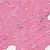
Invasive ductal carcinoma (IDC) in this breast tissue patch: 0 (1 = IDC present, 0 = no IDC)